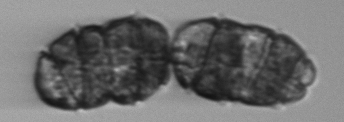
Label: Margalefidinium